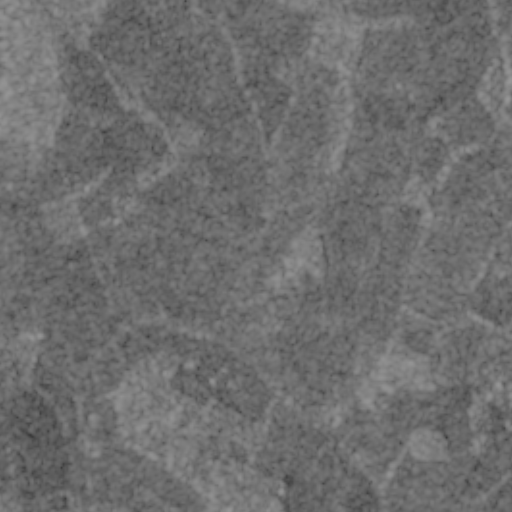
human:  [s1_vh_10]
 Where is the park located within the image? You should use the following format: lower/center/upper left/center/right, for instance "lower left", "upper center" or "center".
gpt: The park is located in the lower right of the image.
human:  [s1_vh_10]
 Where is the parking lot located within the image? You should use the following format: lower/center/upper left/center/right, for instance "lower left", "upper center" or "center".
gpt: The parking lot is located in the lower right of the image.
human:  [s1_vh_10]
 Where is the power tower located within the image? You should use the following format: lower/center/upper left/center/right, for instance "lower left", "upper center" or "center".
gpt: The power tower is located in the center right of the image.
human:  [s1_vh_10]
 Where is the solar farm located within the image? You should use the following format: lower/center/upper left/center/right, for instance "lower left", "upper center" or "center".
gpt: The solar farm is located in the lower right of the image.
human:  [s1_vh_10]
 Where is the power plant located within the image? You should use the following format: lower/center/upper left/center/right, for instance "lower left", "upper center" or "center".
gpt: There is no power plant in the image.

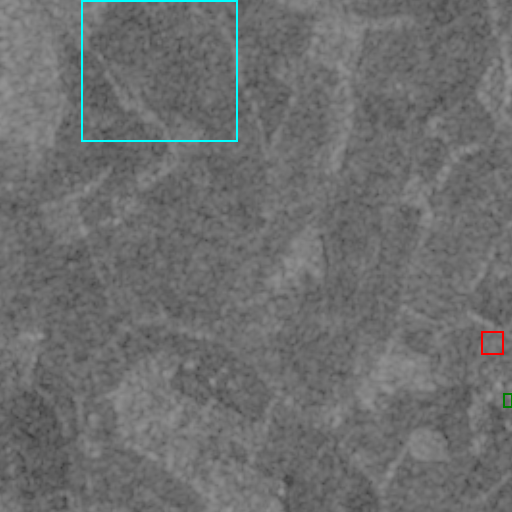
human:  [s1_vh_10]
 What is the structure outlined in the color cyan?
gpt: The structure outlined in cyan is a crop field.
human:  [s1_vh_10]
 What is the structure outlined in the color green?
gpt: The structure outlined in green is a park.
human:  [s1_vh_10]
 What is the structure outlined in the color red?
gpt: The structure outlined in red is a solar farm.
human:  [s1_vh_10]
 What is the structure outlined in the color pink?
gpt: There is no pink outline.